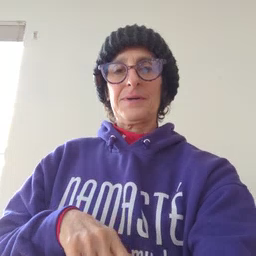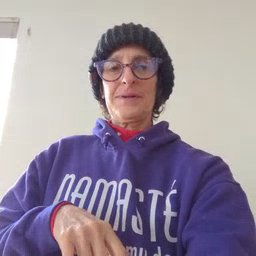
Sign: smile